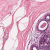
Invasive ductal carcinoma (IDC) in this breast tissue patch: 0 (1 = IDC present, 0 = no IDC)